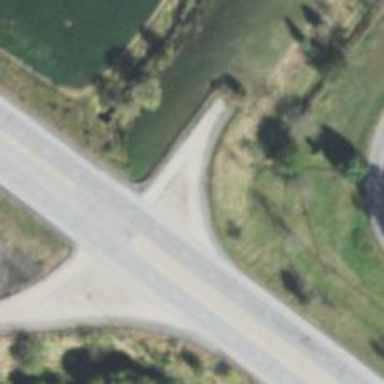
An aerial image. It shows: Service road.